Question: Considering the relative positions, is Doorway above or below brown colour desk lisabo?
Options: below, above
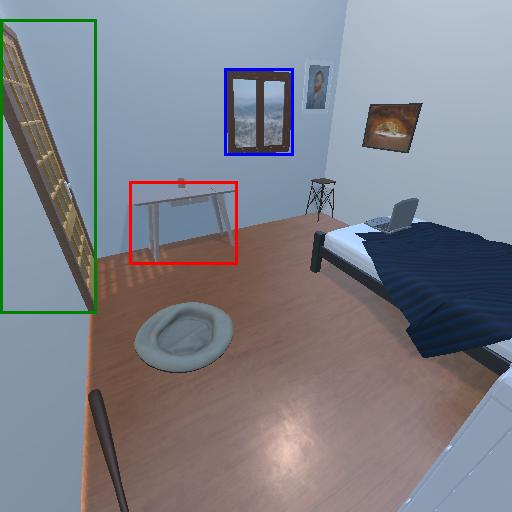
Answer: below